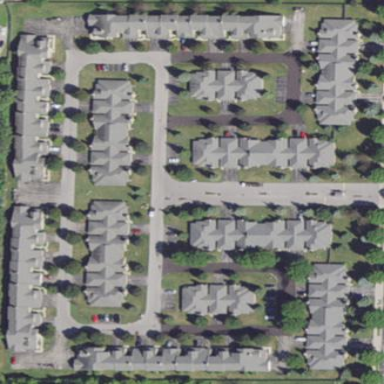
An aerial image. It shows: Residential area comprising condominiums.